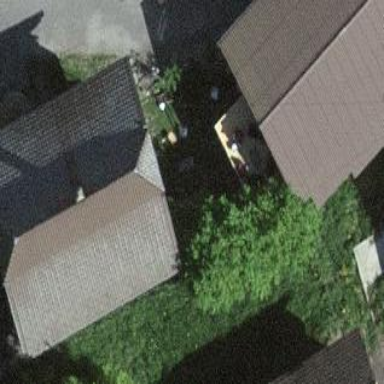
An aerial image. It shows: Residential building.